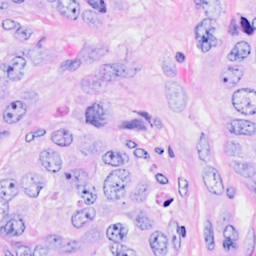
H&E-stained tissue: Breast